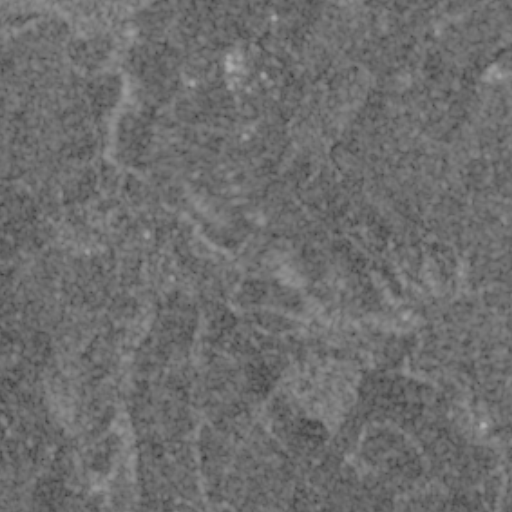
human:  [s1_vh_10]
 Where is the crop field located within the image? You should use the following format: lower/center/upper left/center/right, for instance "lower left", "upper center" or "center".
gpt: The crop field is located in the upper left of the image.
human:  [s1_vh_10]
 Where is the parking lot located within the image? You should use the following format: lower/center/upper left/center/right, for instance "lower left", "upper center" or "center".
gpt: The parking lot is located in the center left of the image.
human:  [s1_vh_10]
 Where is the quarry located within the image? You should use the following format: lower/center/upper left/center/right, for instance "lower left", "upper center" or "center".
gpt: The quarry is located in the lower left of the image.
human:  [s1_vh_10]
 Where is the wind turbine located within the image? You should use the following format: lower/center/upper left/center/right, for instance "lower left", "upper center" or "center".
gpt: The wind turbine is located in the upper center of the image.
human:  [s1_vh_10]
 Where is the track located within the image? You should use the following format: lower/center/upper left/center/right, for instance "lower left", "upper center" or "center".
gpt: There is no track in the image.

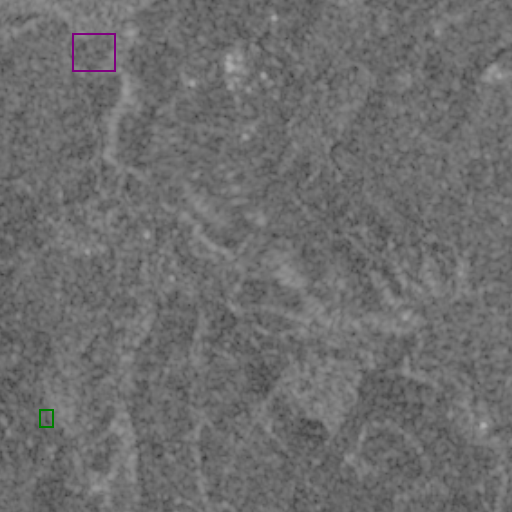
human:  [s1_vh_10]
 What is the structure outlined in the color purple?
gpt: The structure outlined in purple is a crop field.
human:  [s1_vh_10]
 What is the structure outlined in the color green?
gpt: The structure outlined in green is a quarry.
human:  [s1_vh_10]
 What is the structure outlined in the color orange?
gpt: There is no orange outline.